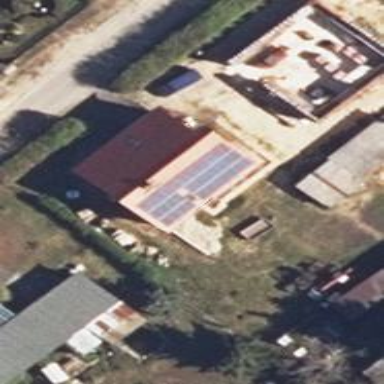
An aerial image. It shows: Gabled house with red roof. The roof is oriented along the house.